Question: I am trying to calculate the smoothness of cubic splines generated using <URL>. The way I want to calculate the smoothness is by taking the integral of the square of the second derivative:

The SciPy 'CubicSpline' accepts the 'integrate' and 'derivative' methods, but they are not enough for the calculation above. What I can easily do is '.derivative(2).integrate(0,20)**2', but this is not quite what I need (I am taking the square the integral is being calculated).
Is there an easy way to perform the calculation above? Am I missing something stupid?
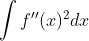
Answer: You're almost there: you need to cook up a callable for the second derivative squared:
'''
>>> spl = CubicSpline(x, y)
>>> der = spl.derivative(2)
>>> from scipy.integrate import quad
>>> quad(lambda x: der(x)**2, 0, 1) # <--- here
'''